Question: I've been banging my head against a wall trying to remove the bottom tooltip from a highstock line chart. Can't find anything on this in the documentation. In the attached image, I'm trying to remove the part that starts "Thursday, February 22..."
Any help would be greatly appreciated.

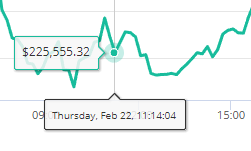
Answer: It can be done with just 1 CSS rule. Here you go:
'''
.highcharts-tooltip .highcharts-label:nth-child(1) {
display: none;
}
'''